Question: Just like on the screen below. For some raeson, I can't change 'build action' property. I'm trying to change window's background using this code:
'''
<Window.Background>
<ImageBrush ImageSource="pack://application:,,,/Solution Items/lol2.png"/>
</Window.Background >
'''
But I'm getting this error:
'''
Cannot locate resource 'Solution Items/lol2.png'.
'''

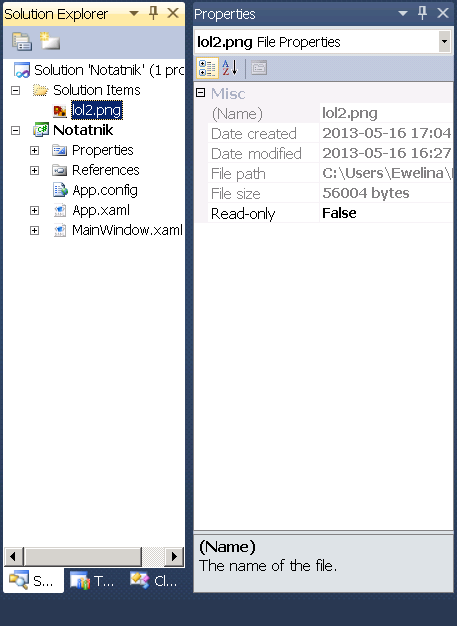
Answer: In order to be "buildable" the file would have to be part of a project. A stand-alone solution item won't be built.
From <URL>:
> Solution items are internal items. They can be referenced by projects,
but are never included in solution or project builds